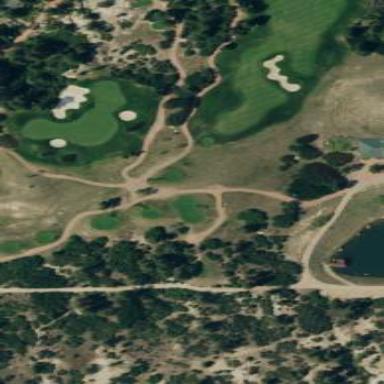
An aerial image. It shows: Rough area on grassy golf course.